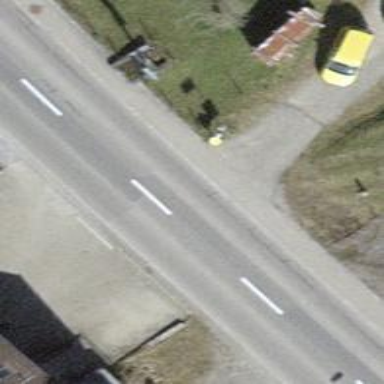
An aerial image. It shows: Bus stop with platform for public transport.